Field crop: maize
Growth stage: 1
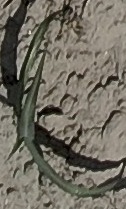
Species: sorghum